Question: I know there are many plotting documents for Matlab online and I am pretty sure that it has been asked many times. I aplogize in advance for any inconvenience.
I am dealing with a new distribution and I need to draw 3D plot for different values of parameters (I can do it with Excel or any other programs, however, since my other graphs is drawn with MATLAB, and I need to put this 3D in Matlab, too, to publish it as an article). I calculated the result using MATLAB loops, however, plotting gives me the hardest time. I had no other choice but to ask for your assistance. I have these equations for different alphas and betas with a constant sigma and calculate Galton's Skewness and Moor's Kurtosis given with the last two equations.
'''
median=sqrt(2*(sigma^2)*beta*gammaincinv(0.5,alpha));
q1=sqrt(2*(sigma^2)*beta*gammaincinv((6/8),alpha));
q3=sqrt(2*(sigma^2)*beta*gammaincinv((2/8),alpha));
q4=sqrt(2*(sigma^2)*beta*gammaincinv((7/8),alpha));
q5=sqrt(2*(sigma^2)*beta*gammaincinv((5/8),alpha));
q6=sqrt(2*(sigma^2)*beta*gammaincinv((3/8),alpha));
q7=sqrt(2*(sigma^2)*beta*gammaincinv((1/8),alpha));
galtonskewness=(q1-2*median+q3)/(q1-q3);
moorskurtosis=(q4-q5+q6-q7)/(q1-q3);
'''
Let's assume that,
'''
sigma=1
beta=[0.1 0.2 0.5 1 2 5];
alpha=[0.1 0.2 0.5 1 2 5];
'''
I have used mesh(X,Y,Z) for the same range of alphas and betas with the same increment but I take the error "these values cannot be complex". I just want to draw something like the one below.

It must be something easy that I am missing out, but I do not understand where the mistake is. I appreciate any help. Thank you!
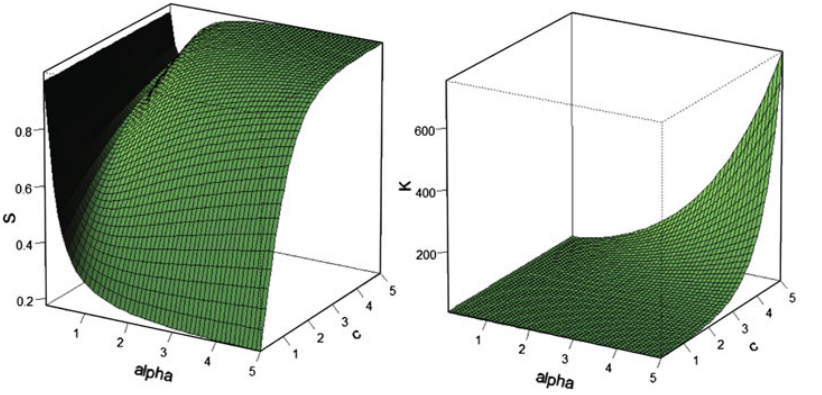
Answer: I ran the above code for a 2D mesh of points for 'alpha' and 'beta' between 0.1 and 5 for both dimensions and I got results for both.
I suspect it's due to your 'alpha' and 'beta' declaration. You are only providing a few points, and if you try to use 'mesh', it won't get good results. Therefore, define a <URL> of points for both 'alpha' and 'beta', then your MATLAB code to produce the kurotsis and skewness curves. Only under certain situations should you use 'for' loops. In general, you should avoid using them whenever possible.
How 'meshgrid' works is that given a range of 'X' and 'Y' values, it will produce two (or three if you want 3D co-ordinates) arrays where each location in each array gives you the spatial co-ordinate at that particular location. Therefore, if we did something like:
'''
[X,Y] = meshgrid(1:3, 1:3);
'''
This is what we get:
'''
X =
1 2 3
1 2 3
1 2 3
Y =
1 1 1
2 2 2
3 3 3
'''
Notice that in a 2D grid, for the top-left corner, '(x,y) = (1,1)', and so for the corresponding location in 'X', we get 1 and 'Y' we get 1. If you do the same logic for any other position in the 2D grid, you simply look at the 'X' and 'Y' values in each array and it will tell you what the component is for each dimension.
As such, instead of looping through all possible points in your grid, generate them using 'meshgrid', then vectorize the computation by calculating your values all at once rather than individually. Once you do this, you have the right structure to be able to put this into 'mesh'.
Therefore, try doing this instead:
'''
%// Define meshgrid of points
[alpha,beta] = meshgrid(0.1:0.1:5, 0.1:0.1:5);
%// From your code
sigma = 1;
%// Calculate quantities - Notice that this is all vectorized
med=sqrt(2*(sigma^2)*beta.*gammaincinv(0.5,alpha));
q1=sqrt(2*(sigma^2)*beta.*gammaincinv((6/8),alpha));
q3=sqrt(2*(sigma^2)*beta.*gammaincinv((2/8),alpha));
q4=sqrt(2*(sigma^2)*beta.*gammaincinv((7/8),alpha));
q5=sqrt(2*(sigma^2)*beta.*gammaincinv((5/8),alpha));
q6=sqrt(2*(sigma^2)*beta.*gammaincinv((3/8),alpha));
q7=sqrt(2*(sigma^2)*beta.*gammaincinv((1/8),alpha));
galtonskewness=(q1-2*med+q3)./(q1-q3);
moorskurtosis=(q4-q5+q6-q7)./(q1-q3);
%// Show our meshes
figure;
mesh(alpha, beta, galtonskewness);
figure;
mesh(alpha, beta, moorskurtosis);
'''
---
Also take note that I renamed your 'median' variable to 'med'. MATLAB has a function called <URL> and so you don't want to unintentionally shadow over this function with a variable of the same name.
This is what I get:

---
Take note that I'm not getting the plots that you have placed in your post. It may be because I'm choosing the wrong variables to define the 'mesh', or perhaps your equations may be incorrect. Double check what you know in theory to what you have here in code and try again.
This should hopefully give you enough to start with though!